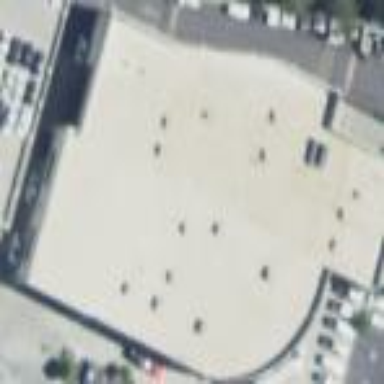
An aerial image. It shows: Building used as car shop.